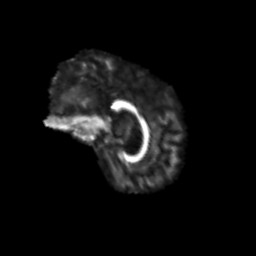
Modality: FA
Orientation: sagittal
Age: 70
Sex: female
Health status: ill
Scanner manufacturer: siemens
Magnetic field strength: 3 T
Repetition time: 8.7 s
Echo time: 0.11 s